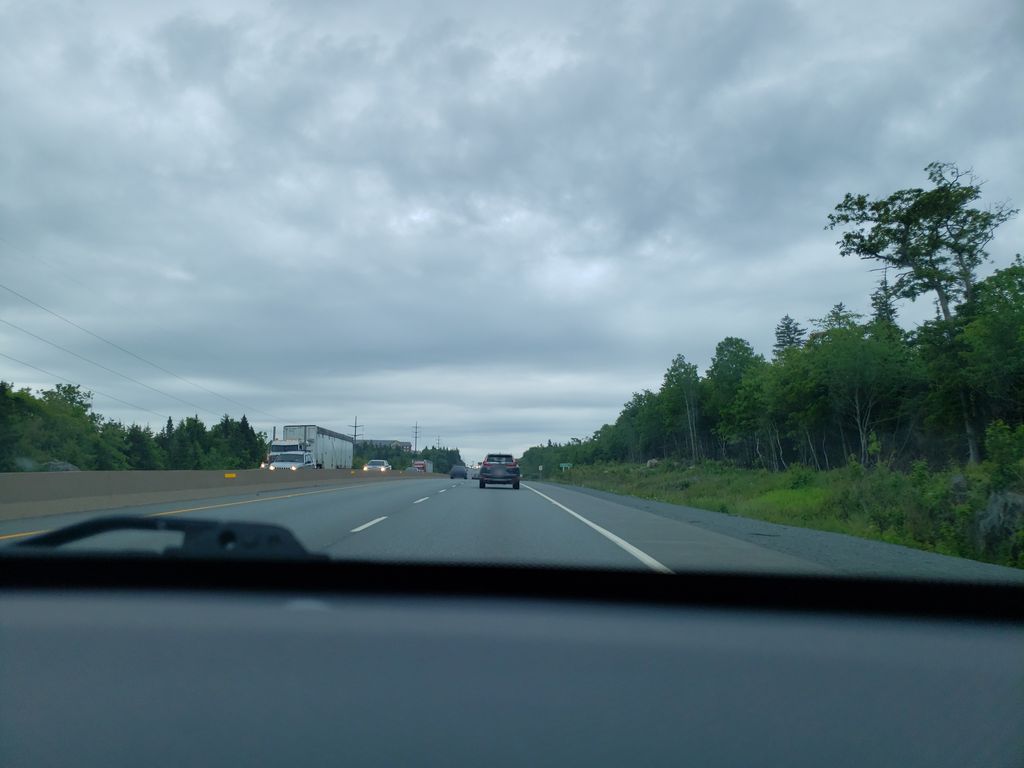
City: halifax